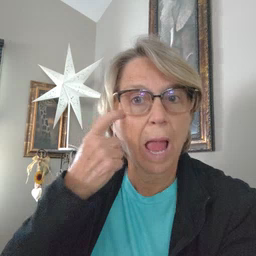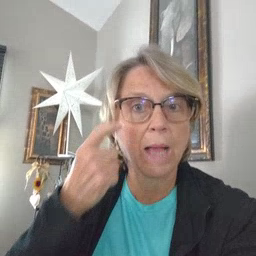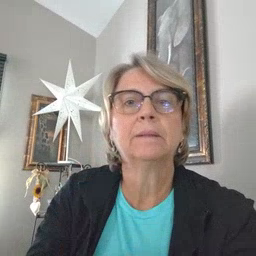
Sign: eye